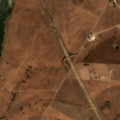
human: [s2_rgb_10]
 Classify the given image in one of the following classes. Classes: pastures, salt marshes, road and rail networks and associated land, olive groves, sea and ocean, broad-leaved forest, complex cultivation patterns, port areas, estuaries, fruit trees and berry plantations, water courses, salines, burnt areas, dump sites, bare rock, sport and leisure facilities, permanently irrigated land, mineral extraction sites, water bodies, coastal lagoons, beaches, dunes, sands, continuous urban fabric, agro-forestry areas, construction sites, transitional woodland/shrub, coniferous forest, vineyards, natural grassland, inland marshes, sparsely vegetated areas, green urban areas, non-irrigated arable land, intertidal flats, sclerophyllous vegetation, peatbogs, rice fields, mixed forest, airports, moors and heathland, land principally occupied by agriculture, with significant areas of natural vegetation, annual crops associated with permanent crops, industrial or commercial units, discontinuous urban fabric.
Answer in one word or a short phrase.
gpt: non-irrigated arable land, water bodies